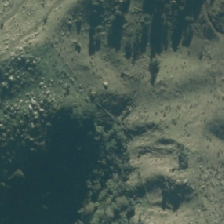
Land cover: broadleaved_indigenous_hardwood